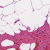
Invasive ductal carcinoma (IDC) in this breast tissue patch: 0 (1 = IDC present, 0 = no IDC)